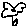
Label: flower